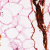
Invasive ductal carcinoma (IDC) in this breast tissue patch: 0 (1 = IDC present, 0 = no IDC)